The plot is a Hilbert-envelope spectrum of a rotating bearing's acceleration signal, annotated with the bearing's characteristic defect frequencies. Based on the visible evidence, which condition applies: normal, inner_race, outer_race, ball?
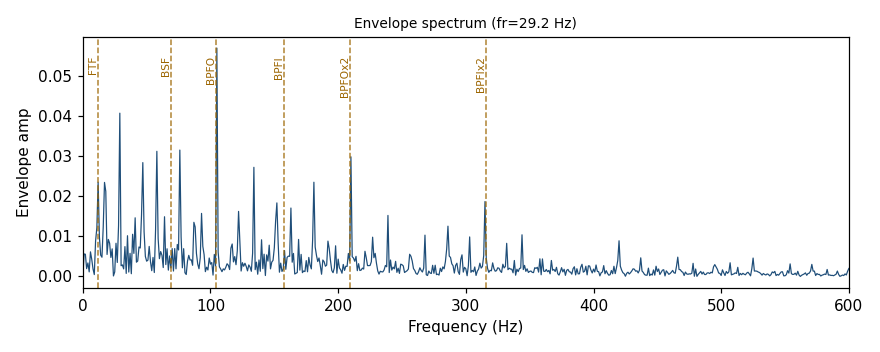
Answer: outer_race